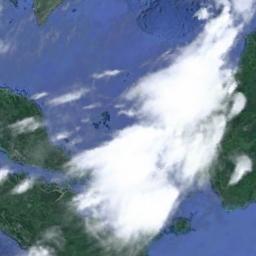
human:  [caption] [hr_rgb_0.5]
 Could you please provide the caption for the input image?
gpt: The white cloud is above blue sea and green island .

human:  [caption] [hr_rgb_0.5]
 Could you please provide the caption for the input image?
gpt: The stratus clouds are located above the sea and the land covered by dense vegetation .

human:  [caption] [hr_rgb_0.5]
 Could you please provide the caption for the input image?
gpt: Large fluffy white clouds on green land and blue sea .

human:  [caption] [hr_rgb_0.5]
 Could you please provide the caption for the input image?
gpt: A large cloud of white clouds floated over the farmland .

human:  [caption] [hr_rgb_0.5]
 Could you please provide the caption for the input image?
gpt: There are thick white clouds over some islands .